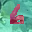
Label: 6